Question: I guess I just made a simple mistake but I'm not getting which..
Anyways I'm working on a library, also I'm using cmake to build the Makefiles for the project: <URL>
Everything works just fine when compiling the library; it builds the following Files:
'''
bin/libNaNO3.dll
lib/libNaNO3.dll.a (I don't like that name as well)
'''
To test the whole thing, I got another project set up, also using cmake. <URL>
The main file to test the library looks like this:
<URL>
But when it comes to compiling the main file, I'm getting following errors:
'''
CMakeFiles/NaNO3TestApp.dir/objects.a(main.cpp.obj):main.cpp:(.text+0xbf): undefined reference to 'nano::Event<int>::attach(std::function<void(int)> *)'
CMakeFiles/NaNO3TestApp.dir/objects.a(main.cpp.obj):main.cpp:(.text+0xd3): undefined reference to 'nano::Event<int>::notify(int)'
[...]ld.exe: CMakeFiles/NaNO3TestApp.dir/objects.a(main.cpp.obj): bad reloc address 0x8 in section '.rdata'
'''
This error occures whether I'm building the project using make/cmake or compiling the source file directly using
'''
g++ -Wall -pedantic -ansi -std=c++0x main.cpp [-L./lib -I./include] -lNaNO3
'''
So the problem seems not to lie in cmake but in ld.
I'm working with CMake version 2.8 and MinGW containing GCC version 4.7.2.
Compiler output with -fPIC:

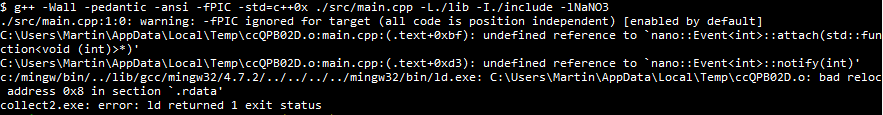
Answer: This has nothing to do with CMake or the linker. You need to include the definitions for the 'nano::Event' member functions in the header, not in a separate source file, since templates are instantiated at compile time. By the time the linker gets there, it's too late.
For a fuller explanation, see <URL>